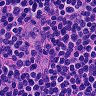
Metastatic tissue present: no